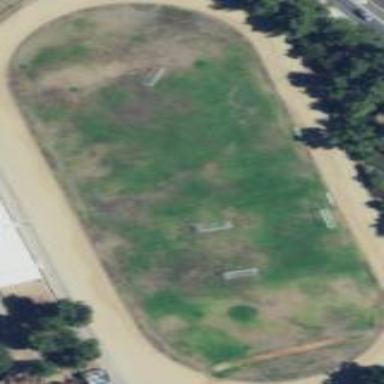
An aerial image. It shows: Multi-sport pitch with grass surface.